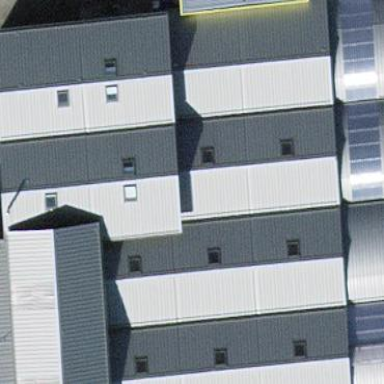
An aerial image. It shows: Building with gabled roof in light slate gray color. The roof orientation is along the structure.